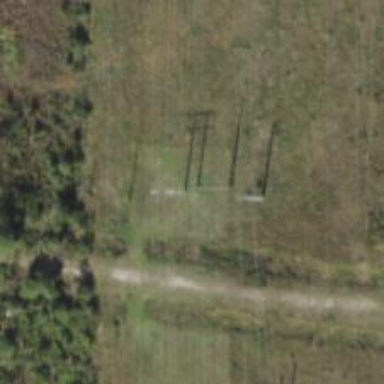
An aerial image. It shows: H-frame designed tower for power lines.